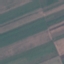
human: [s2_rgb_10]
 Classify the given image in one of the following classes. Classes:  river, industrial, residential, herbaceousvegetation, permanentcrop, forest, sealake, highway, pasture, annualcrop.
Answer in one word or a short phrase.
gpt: AnnualCrop